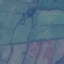
Land use / land cover: Pasture